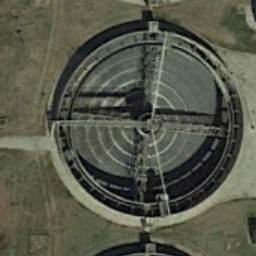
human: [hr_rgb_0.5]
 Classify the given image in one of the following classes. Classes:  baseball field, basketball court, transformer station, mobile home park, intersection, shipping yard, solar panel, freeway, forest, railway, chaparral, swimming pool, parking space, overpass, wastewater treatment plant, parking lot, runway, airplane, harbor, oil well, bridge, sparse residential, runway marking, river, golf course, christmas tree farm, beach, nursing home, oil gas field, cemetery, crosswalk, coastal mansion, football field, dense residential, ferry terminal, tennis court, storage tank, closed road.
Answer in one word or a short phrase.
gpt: wastewater treatment plant